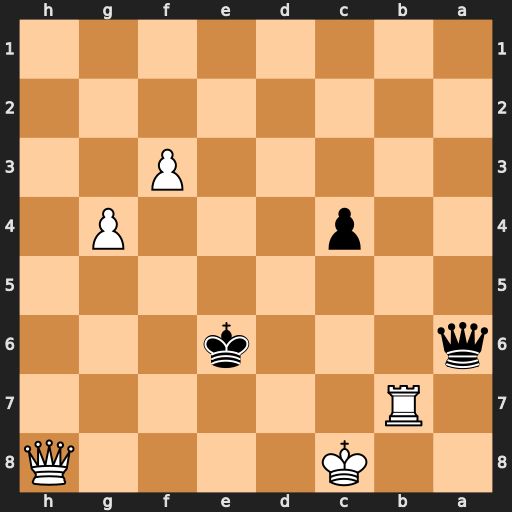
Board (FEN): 2K4Q/1R6/q3k3/8/2p3P1/5P2/8/8
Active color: b
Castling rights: -
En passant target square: -
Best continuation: Qa8+ Kc7 Qxh8